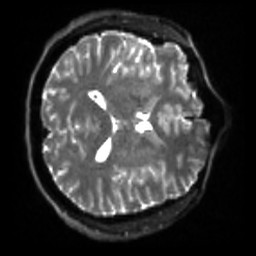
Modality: sbref
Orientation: axial
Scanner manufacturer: siemens
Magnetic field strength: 3 T
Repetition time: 4 s
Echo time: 0.0594 s